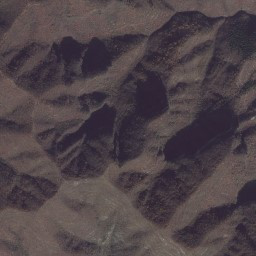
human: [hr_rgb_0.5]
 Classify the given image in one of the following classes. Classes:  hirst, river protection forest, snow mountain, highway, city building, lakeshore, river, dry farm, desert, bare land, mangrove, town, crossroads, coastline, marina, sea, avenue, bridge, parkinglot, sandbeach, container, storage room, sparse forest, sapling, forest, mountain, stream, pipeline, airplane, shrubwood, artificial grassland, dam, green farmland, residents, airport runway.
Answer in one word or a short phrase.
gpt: mountain